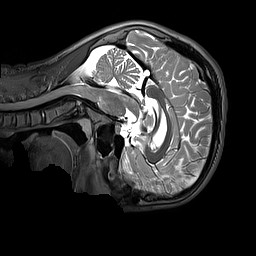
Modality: T2w
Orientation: sagittal
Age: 12
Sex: male
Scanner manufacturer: siemens
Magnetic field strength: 3 T
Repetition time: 3.2 s
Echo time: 0.408 s